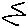
Label: zigzag